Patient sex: F
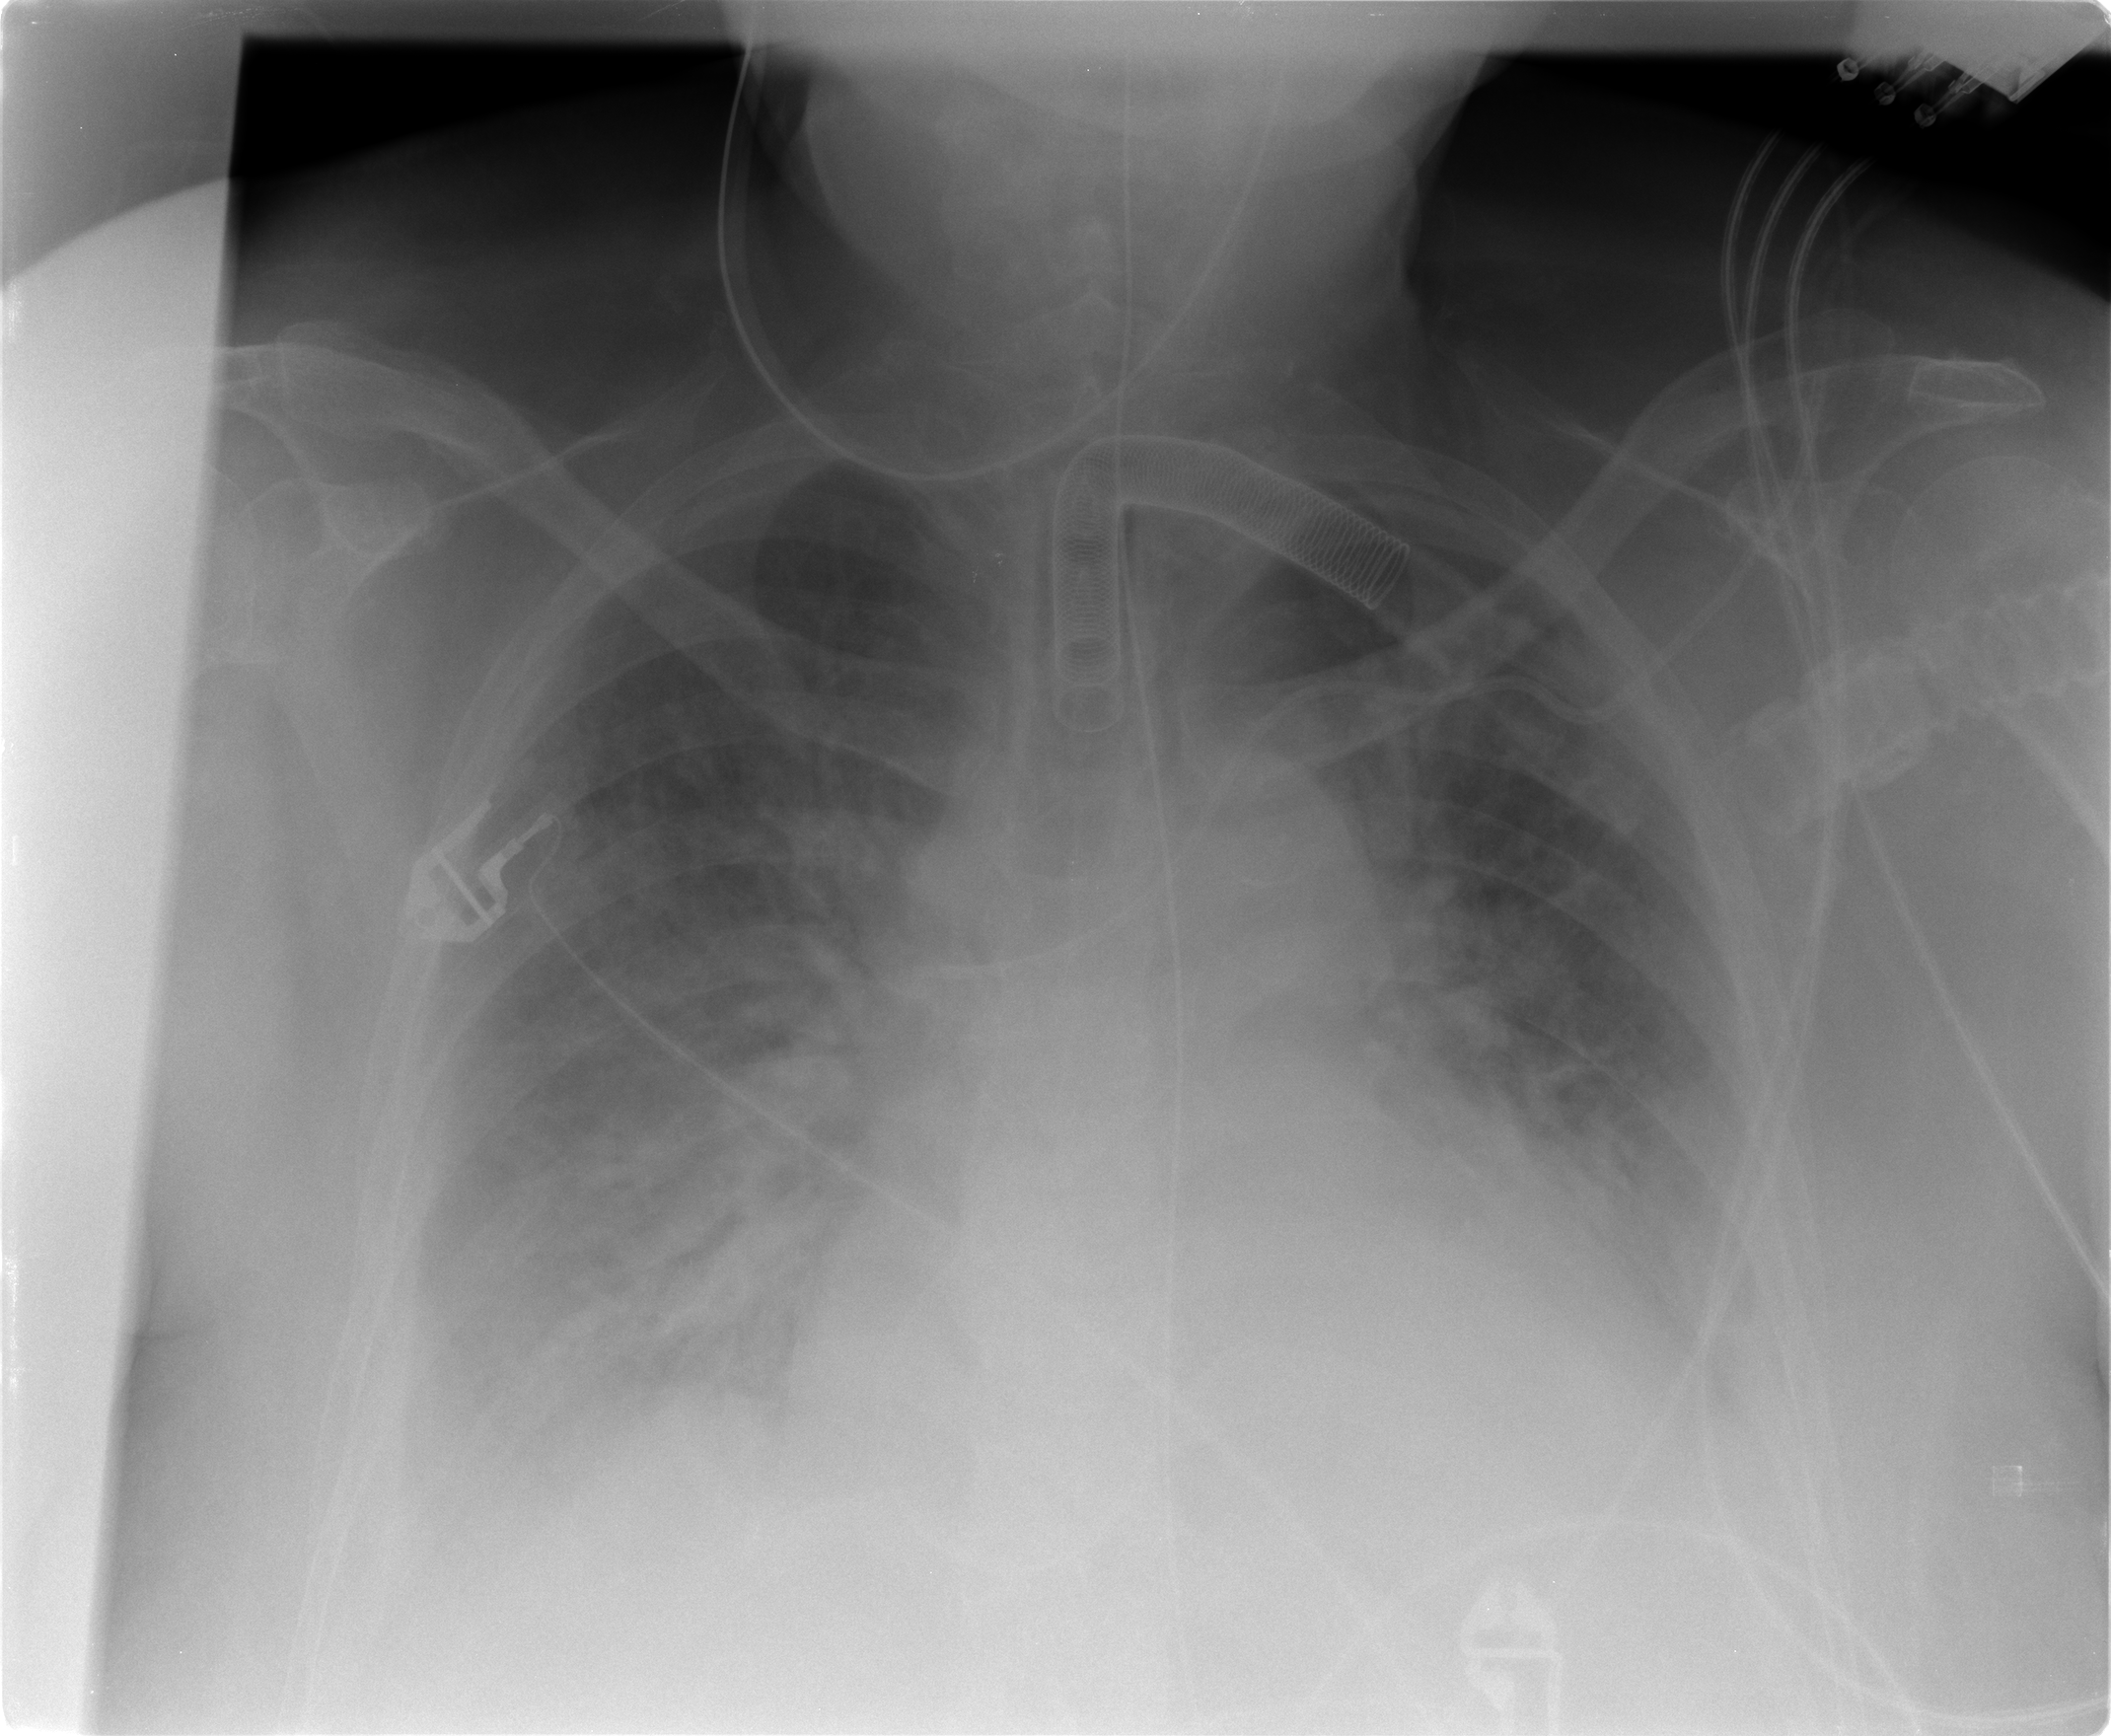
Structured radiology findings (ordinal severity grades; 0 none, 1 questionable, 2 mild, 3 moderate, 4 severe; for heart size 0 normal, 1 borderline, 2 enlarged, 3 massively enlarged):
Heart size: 2
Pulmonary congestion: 2
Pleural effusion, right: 3
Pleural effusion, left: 2
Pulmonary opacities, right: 3
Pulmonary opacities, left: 3
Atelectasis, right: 2
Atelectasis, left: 2